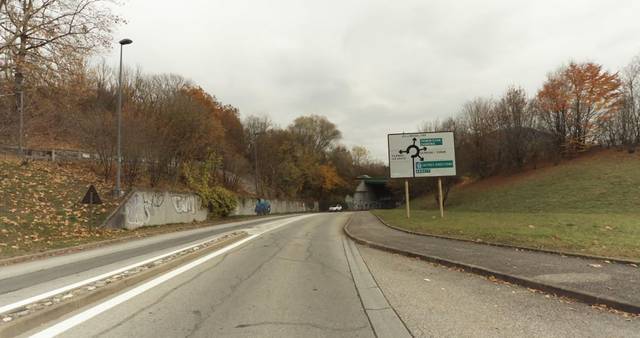
Region: France
Coordinates: 45.938, 6.139